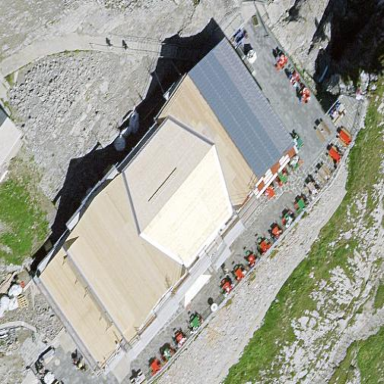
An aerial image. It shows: Restaurant building.